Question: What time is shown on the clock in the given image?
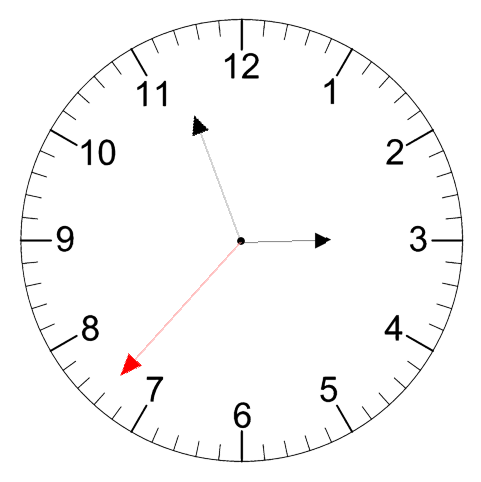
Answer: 02:56:37